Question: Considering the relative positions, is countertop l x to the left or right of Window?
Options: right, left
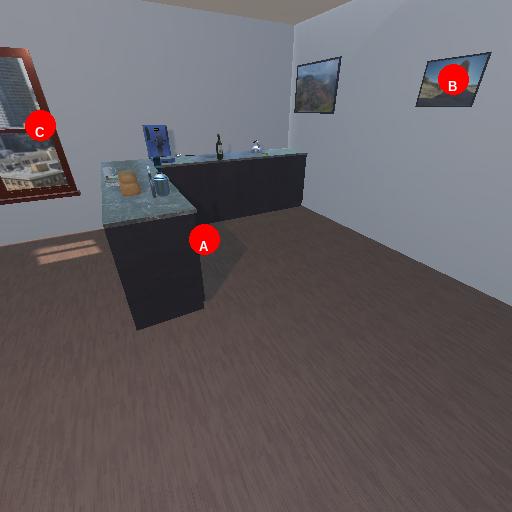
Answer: right